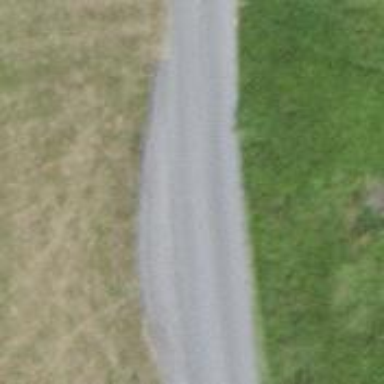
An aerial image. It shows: Passing place on the road.